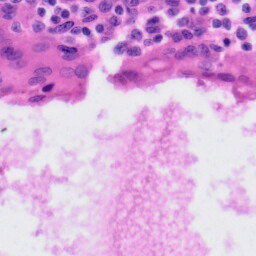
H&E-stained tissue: Tonsil